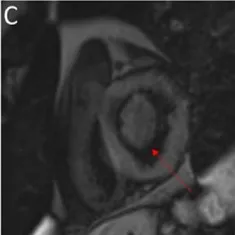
Cardiac magnetic resonance (CMR) imaging obtained for further characterization of the cardiac mass confirmed the presence of a large atrial mass attached to the fossa ovalis.
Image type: radiology (mri)